Field crop: maize
Growth stage: 2
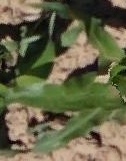
Species: maize